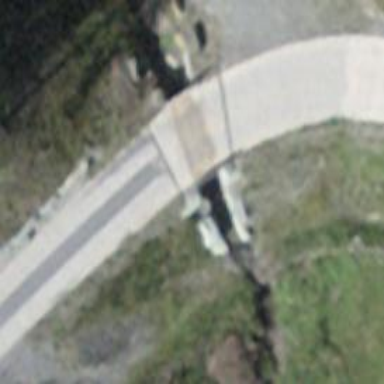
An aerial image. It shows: Track road with concrete surface and grade 1 track type.